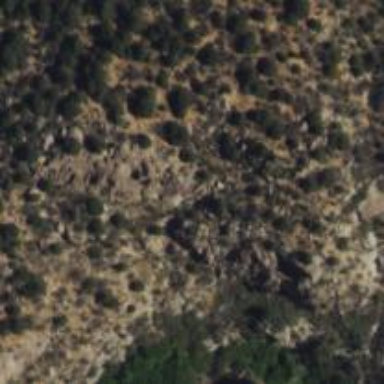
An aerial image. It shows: Natural cliff.